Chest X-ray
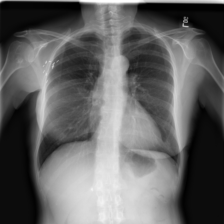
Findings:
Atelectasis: negative
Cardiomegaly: negative
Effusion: negative
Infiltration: negative
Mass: negative
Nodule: negative
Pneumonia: negative
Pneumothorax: negative
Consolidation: negative
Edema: negative
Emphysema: negative
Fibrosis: negative
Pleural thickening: negative
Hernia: negative